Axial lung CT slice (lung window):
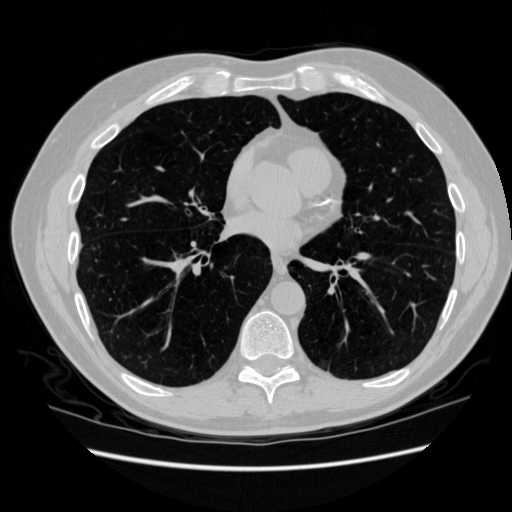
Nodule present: no